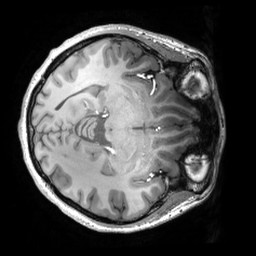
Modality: T1w
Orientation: axial
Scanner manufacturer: philips
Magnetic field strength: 7 T
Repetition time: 0.008 s
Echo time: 0.001974 s